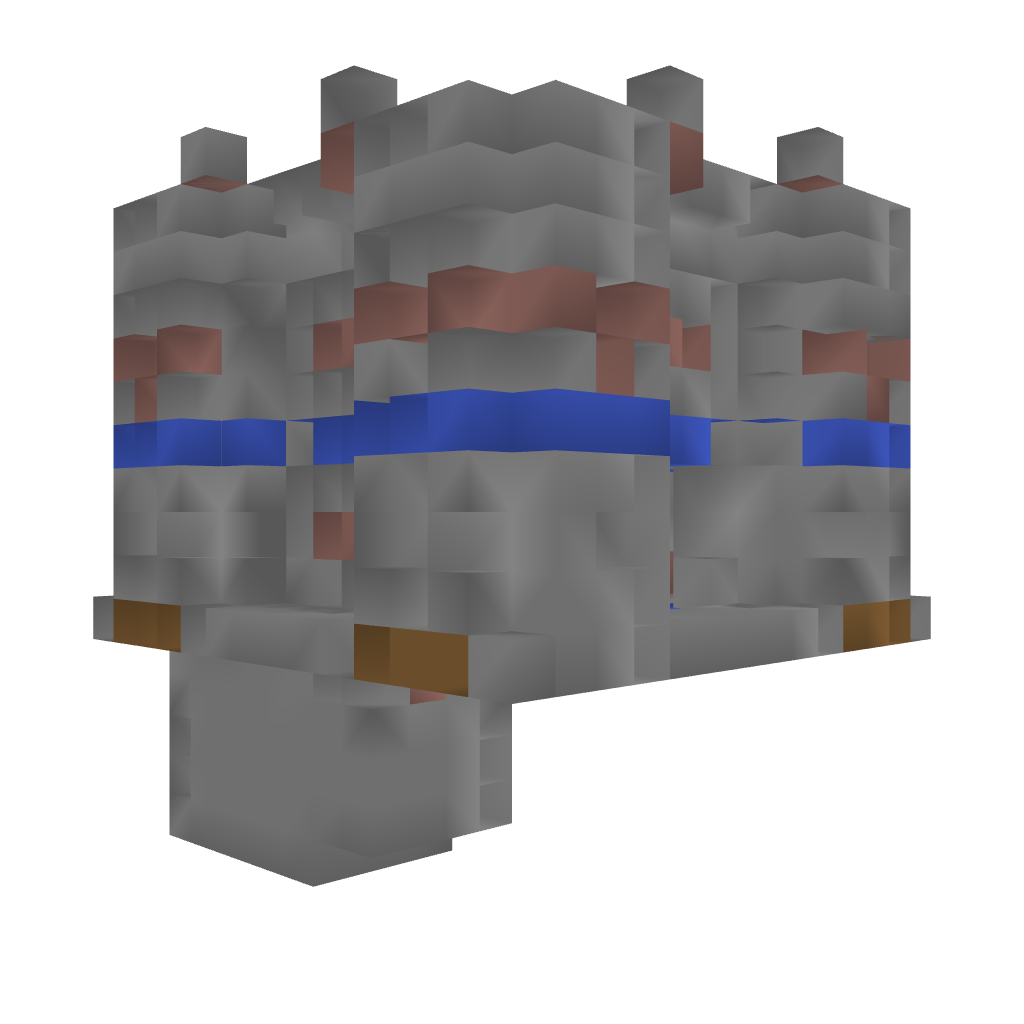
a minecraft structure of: PvP Tower [Blue]  13 blocks high 1 line of blue blocks in the middle of the structure